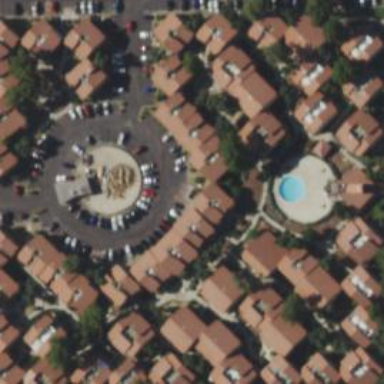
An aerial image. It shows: Residential area with apartments.